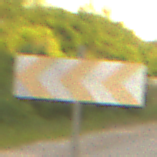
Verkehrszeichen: RichtungstafelnInKurvenGrossRechts
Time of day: SunriseSunset
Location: Outdoor (RoadRail)
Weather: Clear
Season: NotSpecified
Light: Natural